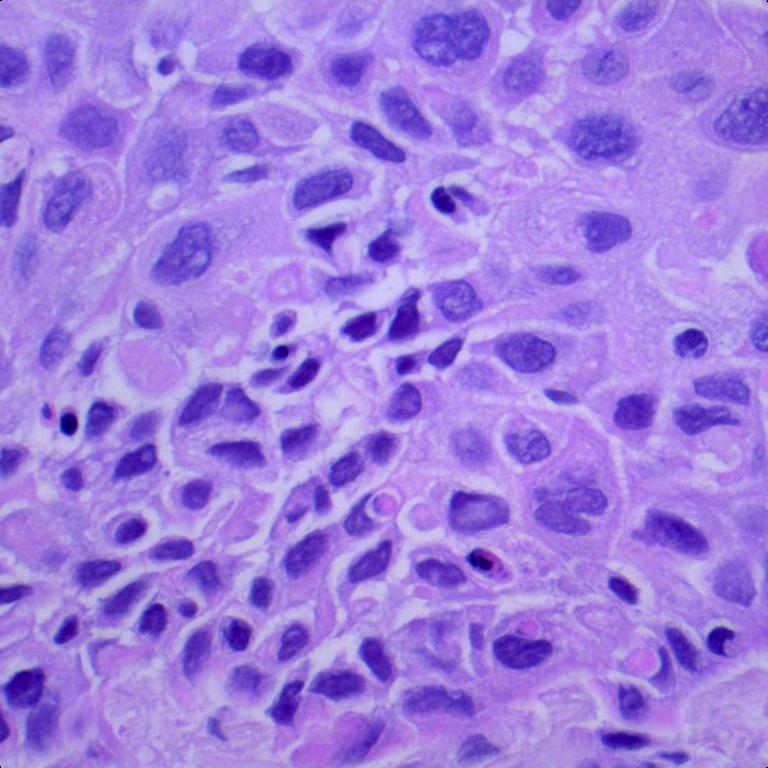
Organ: lung
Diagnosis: squamous carcinomas